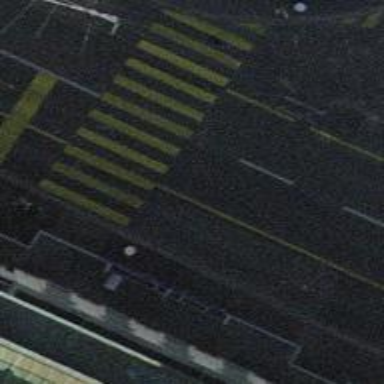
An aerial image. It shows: Marked crossing with pedestrian island.